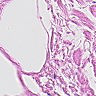
Metastatic tissue present: no